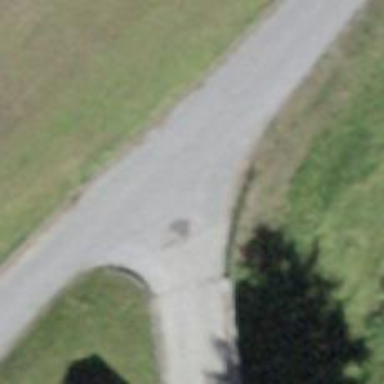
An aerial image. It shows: Unclassified road with asphalt surface.